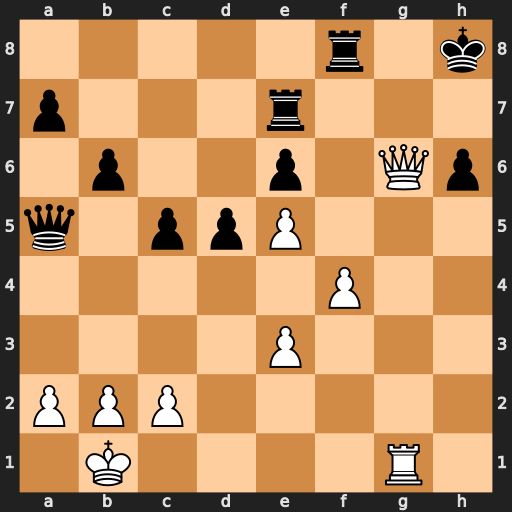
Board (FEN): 5r1k/p3r3/1p2p1Qp/q1ppP3/5P2/4P3/PPP5/1K4R1
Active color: w
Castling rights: -
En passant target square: -
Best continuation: Qxh6+ Rh7 Qxf8#